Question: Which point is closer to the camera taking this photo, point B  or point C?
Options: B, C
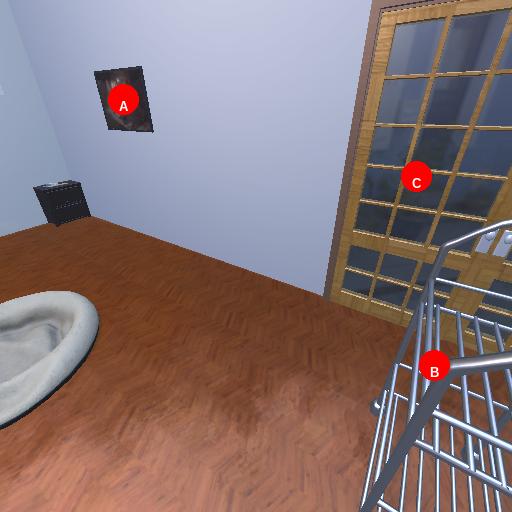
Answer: B